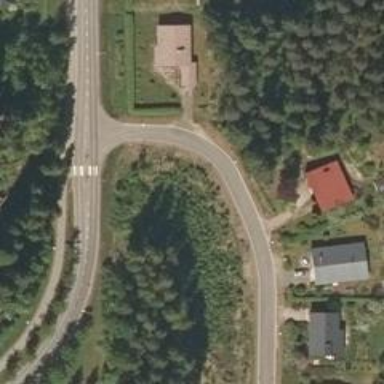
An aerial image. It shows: Asphalt road in residential area.